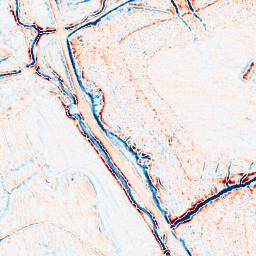
Category: edge_preserving
Decomposition family: bilateral
Decomposition parameters: d: 9
sigma_color: 100
sigma_space: 150
Upsampling method: sinc_blackman
Upsampling parameters: scale: 4
kernel_size: 8
Upsampling scale: 4